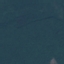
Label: Forest